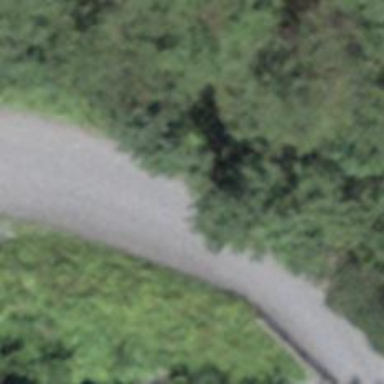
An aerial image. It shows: Unclassified road with asphalt surface.